Question: I catch many crashes in crashlitycs, but I dont know - where did these crashes?
Help please, becouse its big problem for me.
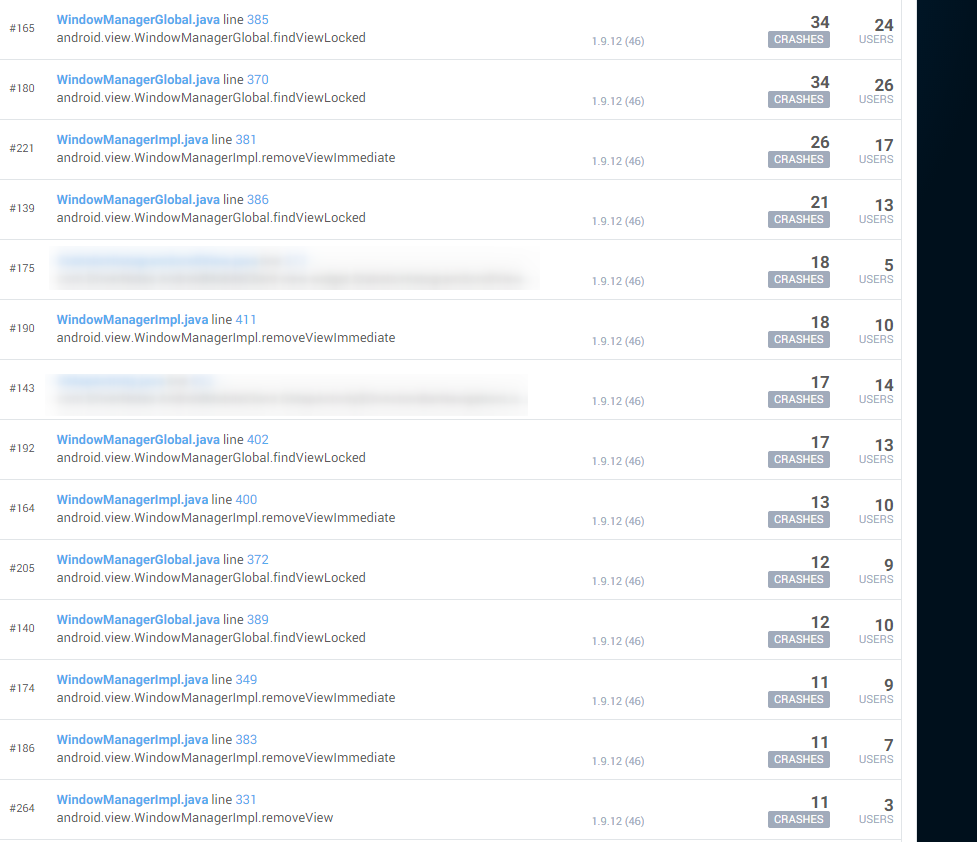
Answer: Look at this <URL>.
I believe it can happen if you try to close your dialog and his parent activity simultaneous. So the WindowManager tries to remove a view which does not exists any more (already removed).
Look also at this Question: <URL>